Field crop: maize
Growth stage: 2
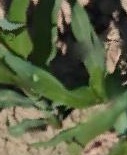
Species: maize